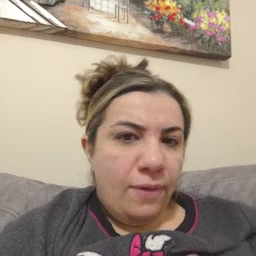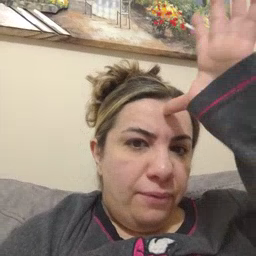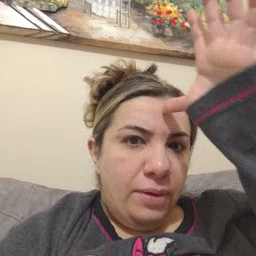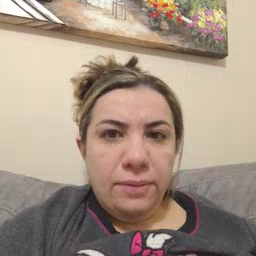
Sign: dad